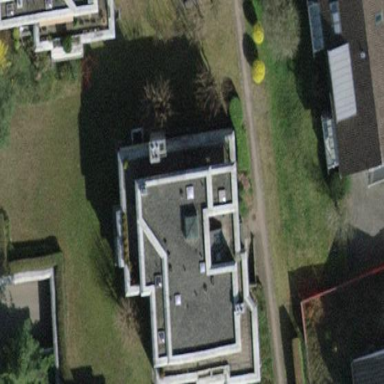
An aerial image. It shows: The building has flat roof oriented across. The roof is major part of the building.